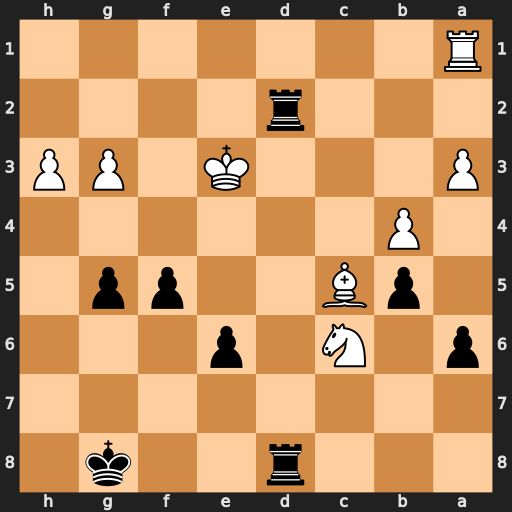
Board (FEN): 3r2k1/8/p1N1p3/1pB2pp1/1P6/P3K1PP/3r4/R7
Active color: b
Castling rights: -
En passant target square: -
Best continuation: R8d3#